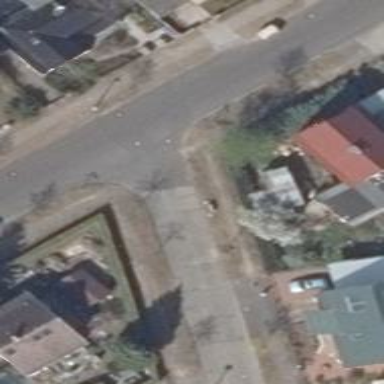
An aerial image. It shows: Residential road with concrete surface.